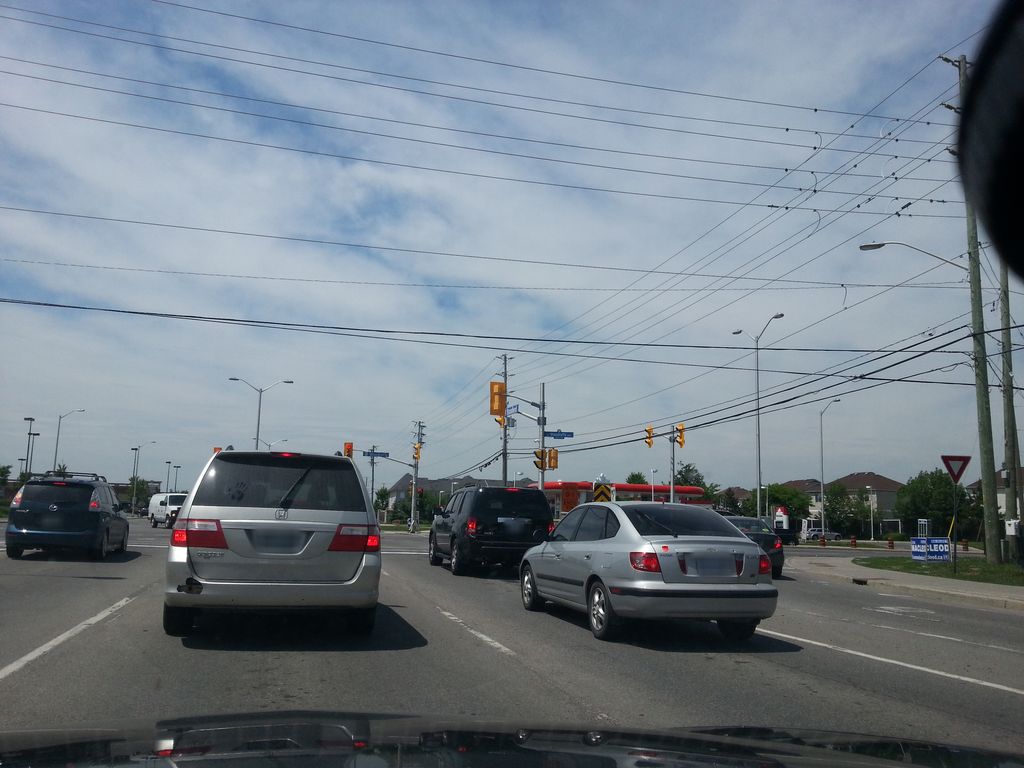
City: ottawa-gatineau